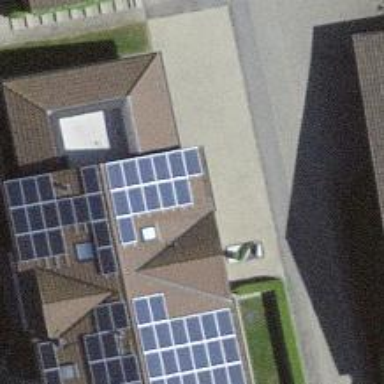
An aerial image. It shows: Solar power generator utilizing photovoltaic technology with solar photovoltaic panels.